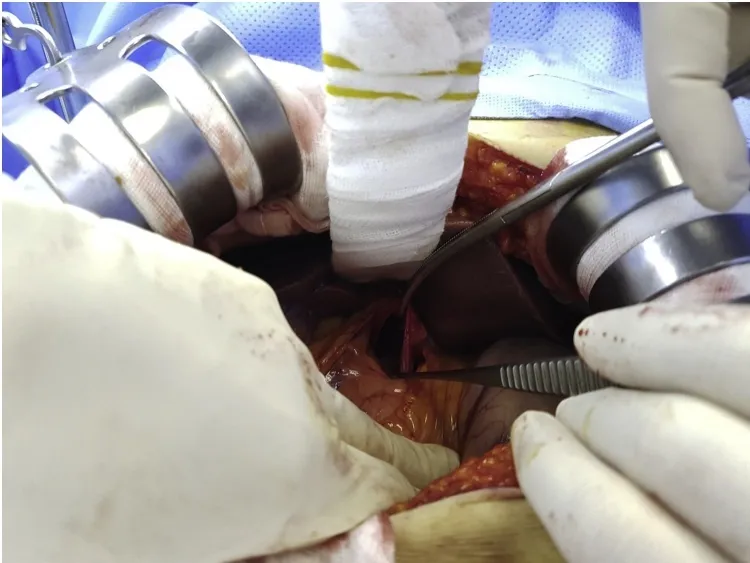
Photograph taken during exploratory laparotomy, showing a ruptured hepatic cyst that had originated from the caudate lobe of the liver.
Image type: medical_photograph (other_medical_photograph)